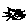
Label: cat